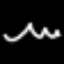
Label: squiggle